Field crop: maize
Growth stage: 2
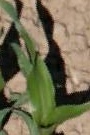
Species: maize